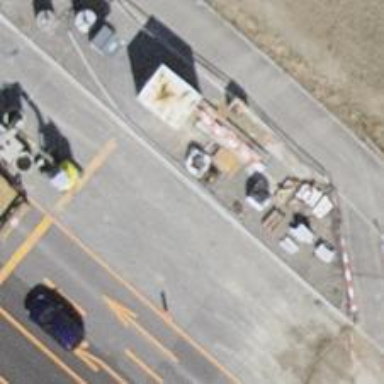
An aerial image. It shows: Road with traffic signals.